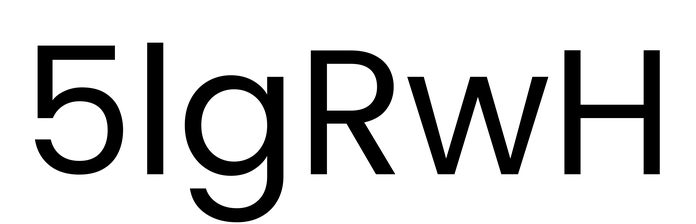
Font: Poppins-Regular